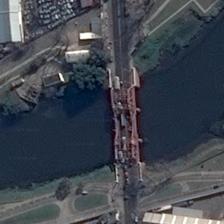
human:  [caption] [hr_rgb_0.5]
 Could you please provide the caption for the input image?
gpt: a bridge is on a black river with several buildings on two sides of it .

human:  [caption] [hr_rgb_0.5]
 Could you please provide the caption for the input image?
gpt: a bridge connected two city subdivisions with several buildings .

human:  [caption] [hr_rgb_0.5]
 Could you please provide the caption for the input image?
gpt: a straight steel bridge make both banks of the river comunicated .

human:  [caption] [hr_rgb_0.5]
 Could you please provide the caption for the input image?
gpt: several buildings and green trees are in two sides of a river with a bridge .

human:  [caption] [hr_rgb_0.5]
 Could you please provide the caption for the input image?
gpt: a bridge is on a black river with several buildings on two sides of it .